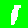
Digit: 1